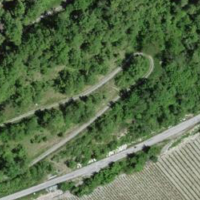
EUNIS habitat code: 44
Species observed at this site:
Corvus corone
Lasiommata megera
Himantoglossum hircinum
Euphorbia cyparissias
Campanula rotundifolia
Cephalanthera longifolia
Turdus merula
Spialia sertorius
Centaurea scabiosa
Ophrys apifera
Knautia arvensis
Hippocrepis emerus
Pieris napi
Melanargia galathea
Idaea degeneraria
Pica pica
Lysandra bellargus
Aglais urticae